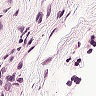
Metastatic tissue present: no